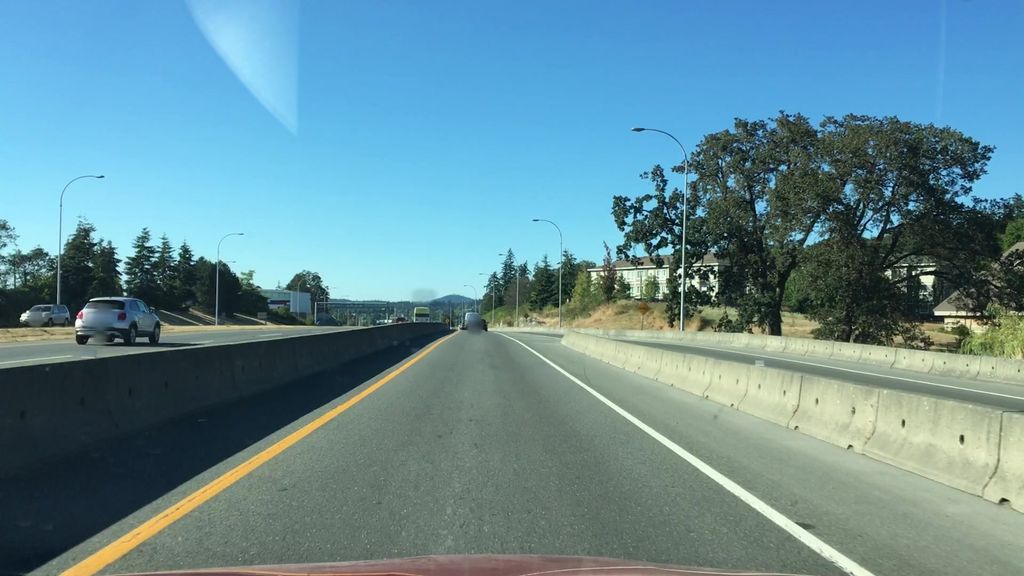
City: victoria